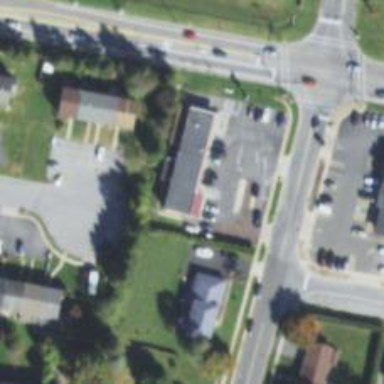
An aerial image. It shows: Convenience shop.